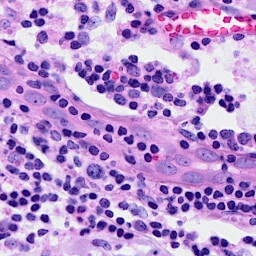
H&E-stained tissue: Breast